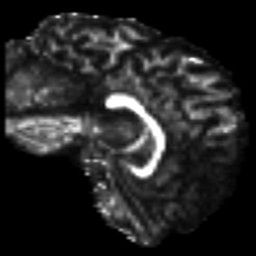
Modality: FA
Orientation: sagittal
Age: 29
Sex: male
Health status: ill
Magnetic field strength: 3 T
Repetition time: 9 s
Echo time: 0.093 s